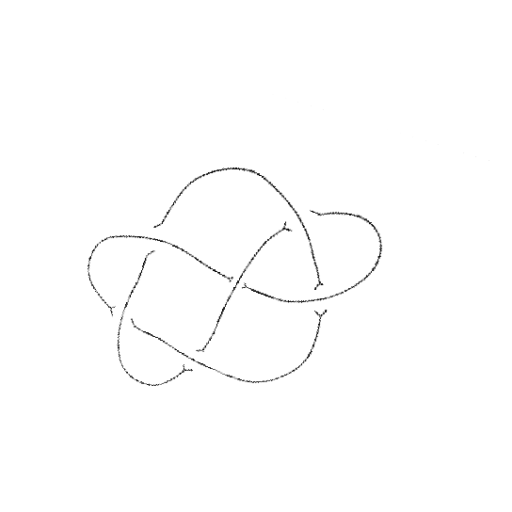
Crossing number: 6